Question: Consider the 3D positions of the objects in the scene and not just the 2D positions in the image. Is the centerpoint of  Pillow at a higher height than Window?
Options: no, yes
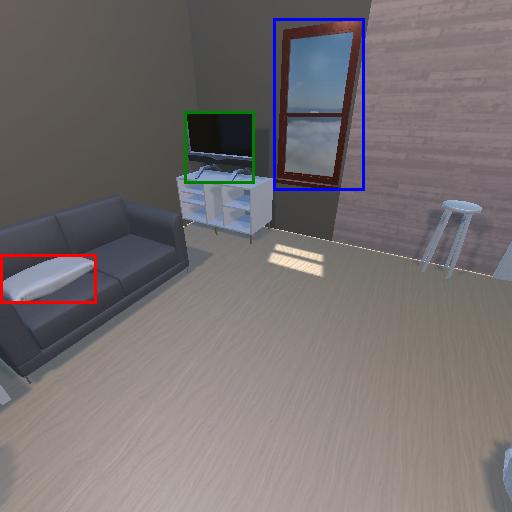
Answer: no